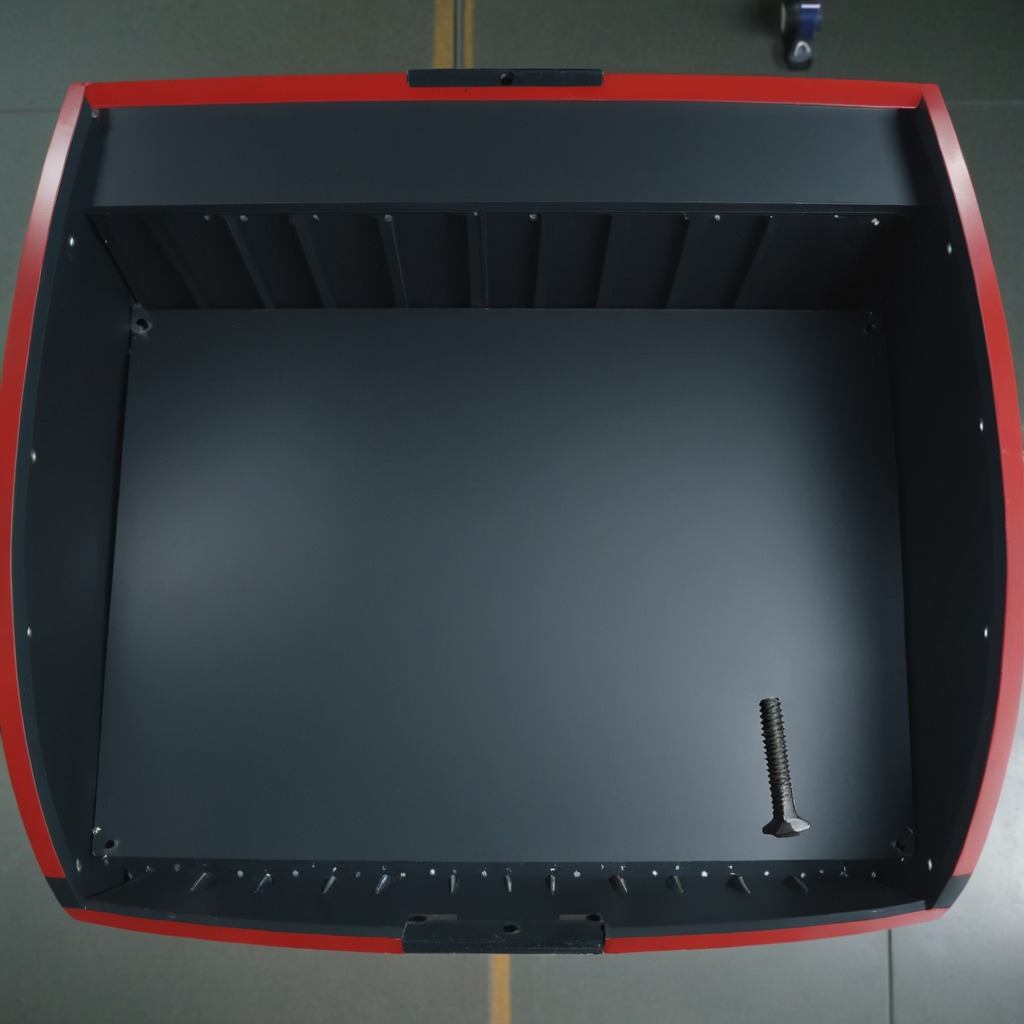
A metal screw is lying on the toolbox surface in an airplane hangar workshop 8K.